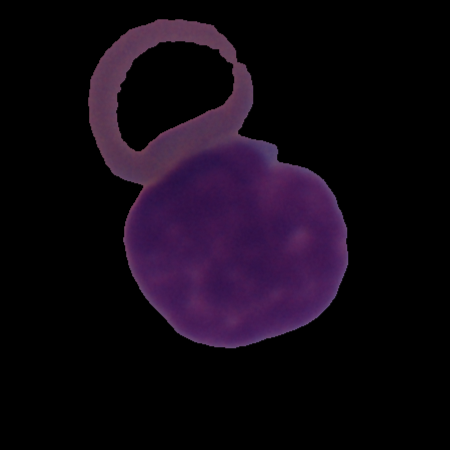
Label: cancer